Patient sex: M
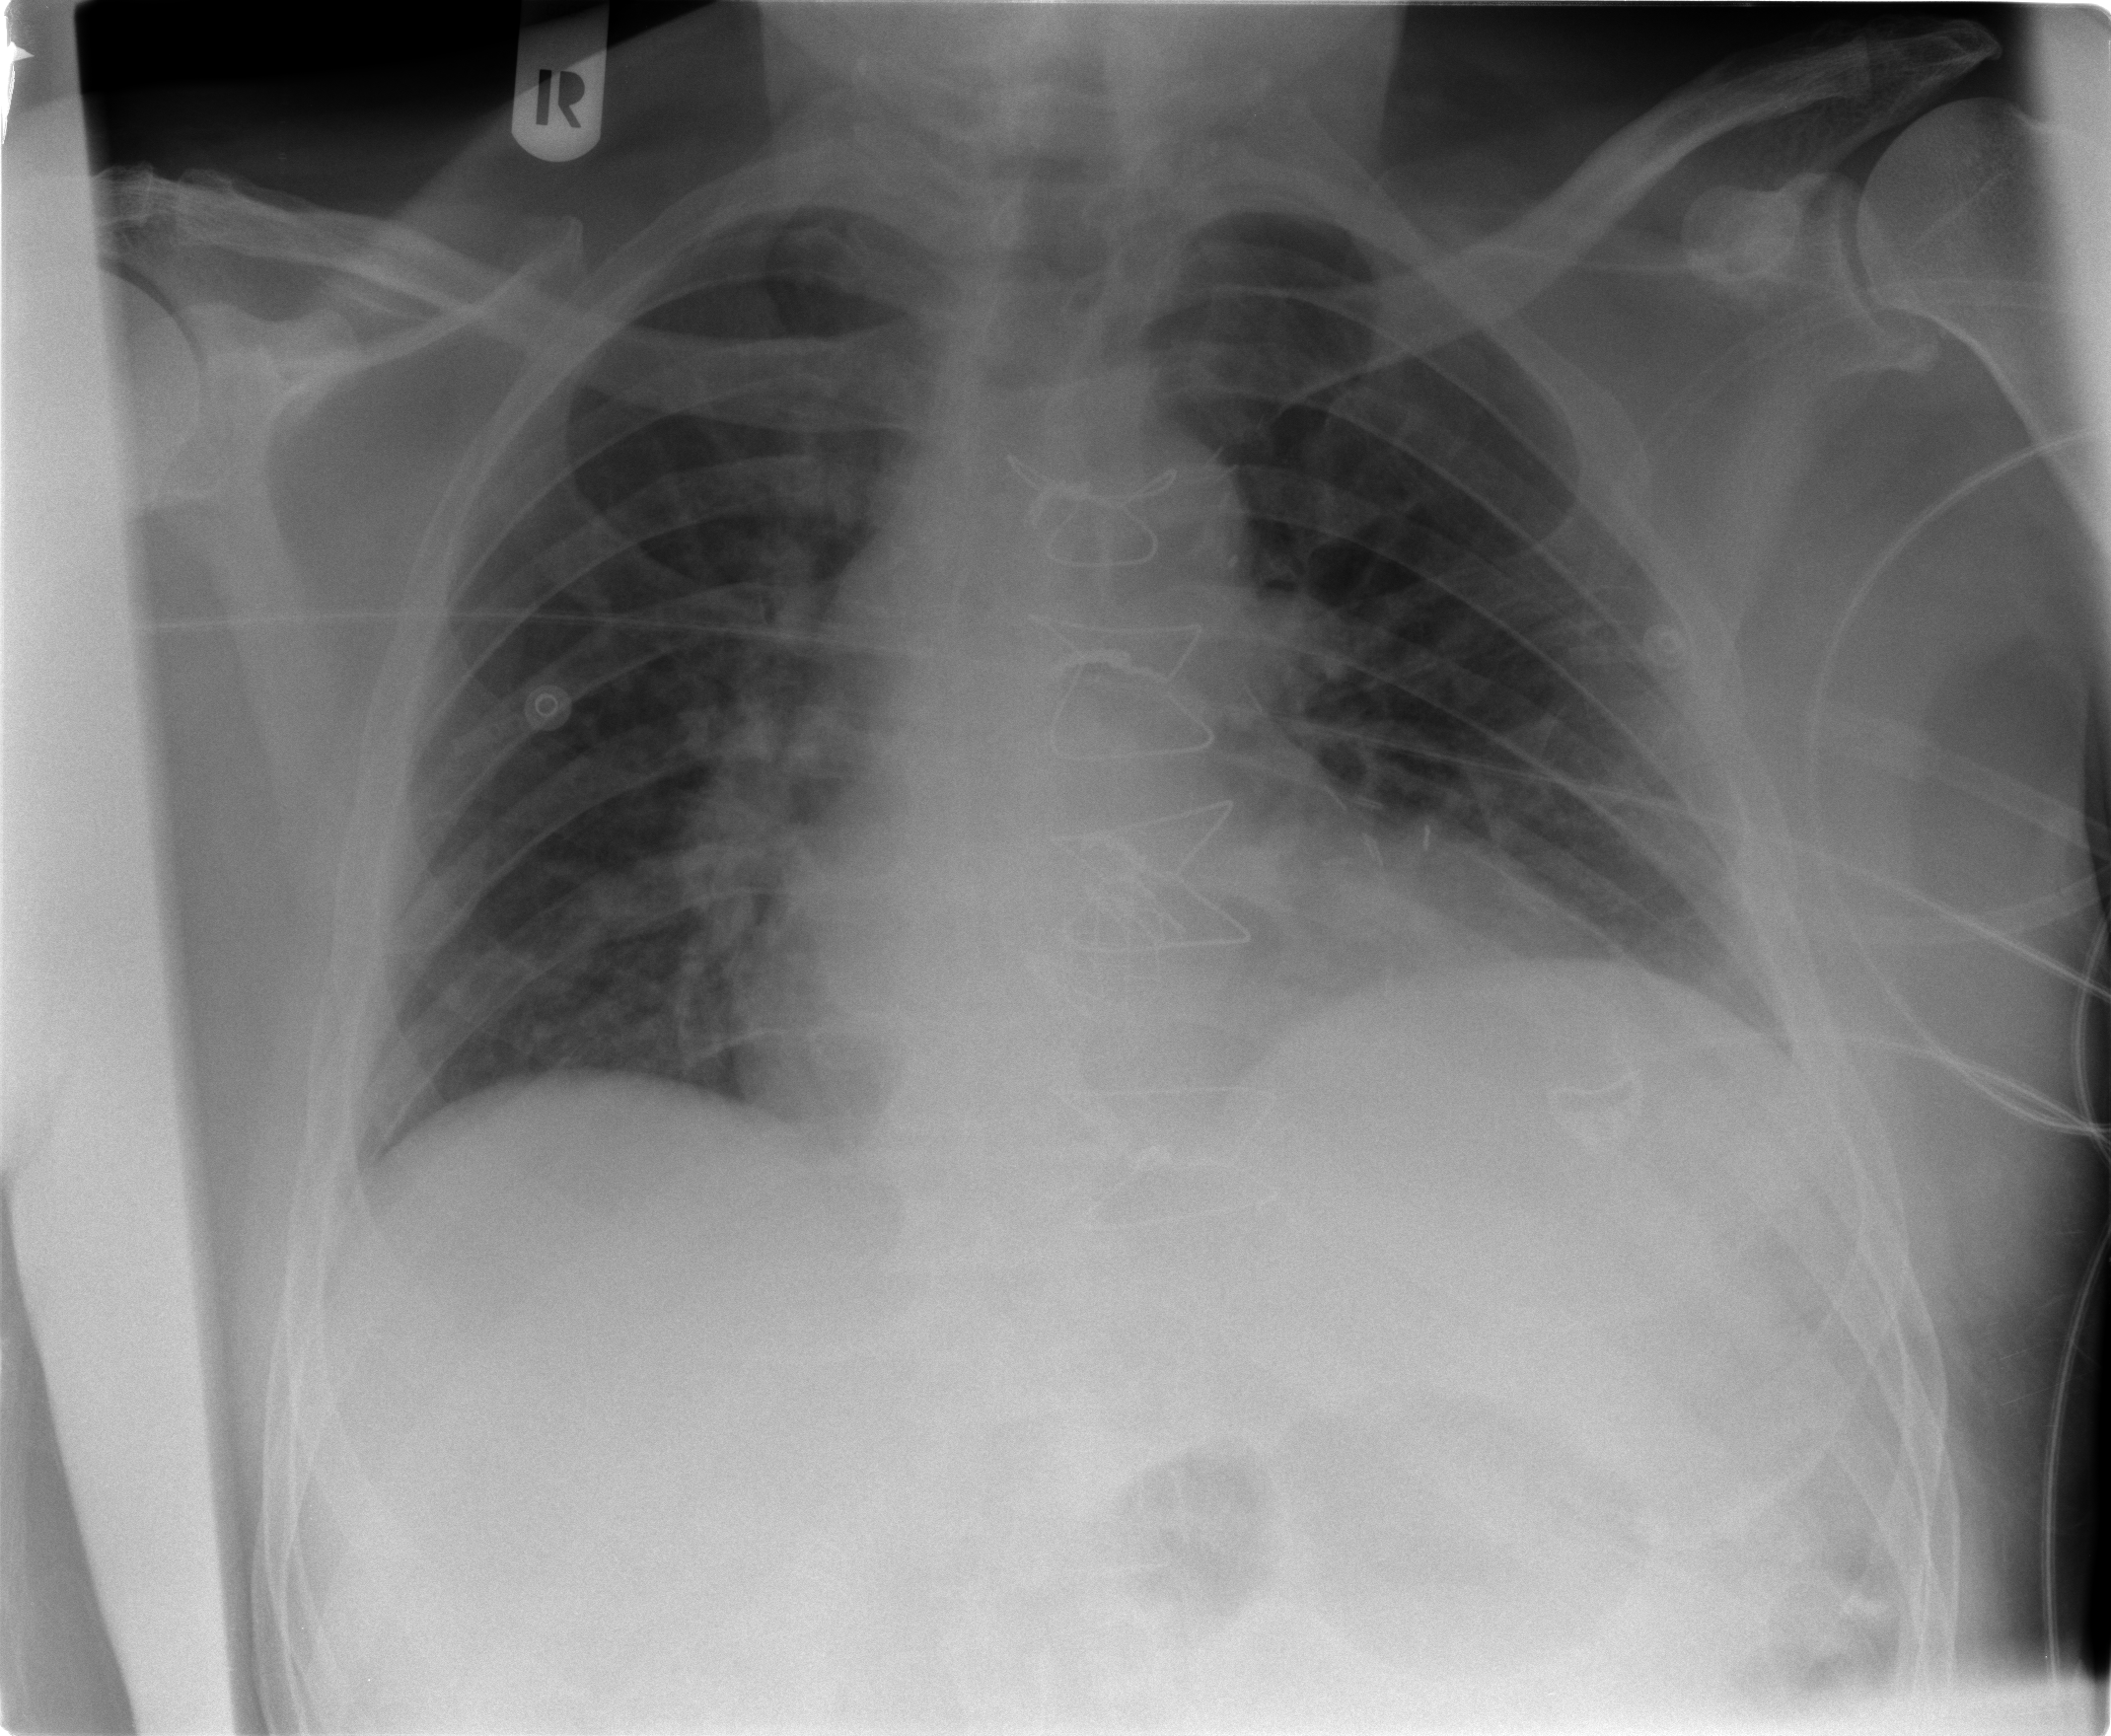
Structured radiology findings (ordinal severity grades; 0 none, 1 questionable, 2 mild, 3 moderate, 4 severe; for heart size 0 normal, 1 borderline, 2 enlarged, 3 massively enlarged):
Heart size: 0
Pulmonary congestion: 1
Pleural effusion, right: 0
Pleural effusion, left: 0
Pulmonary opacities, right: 0
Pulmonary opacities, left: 0
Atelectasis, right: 0
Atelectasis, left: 2